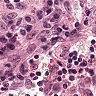
Metastatic tissue present: no